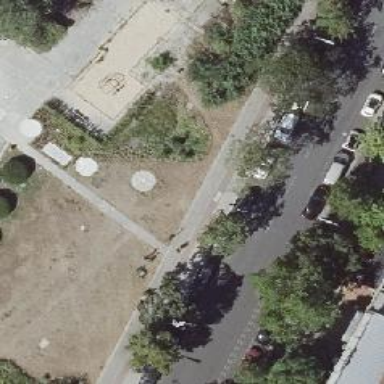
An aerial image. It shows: Playground area for leisure activities on the land.